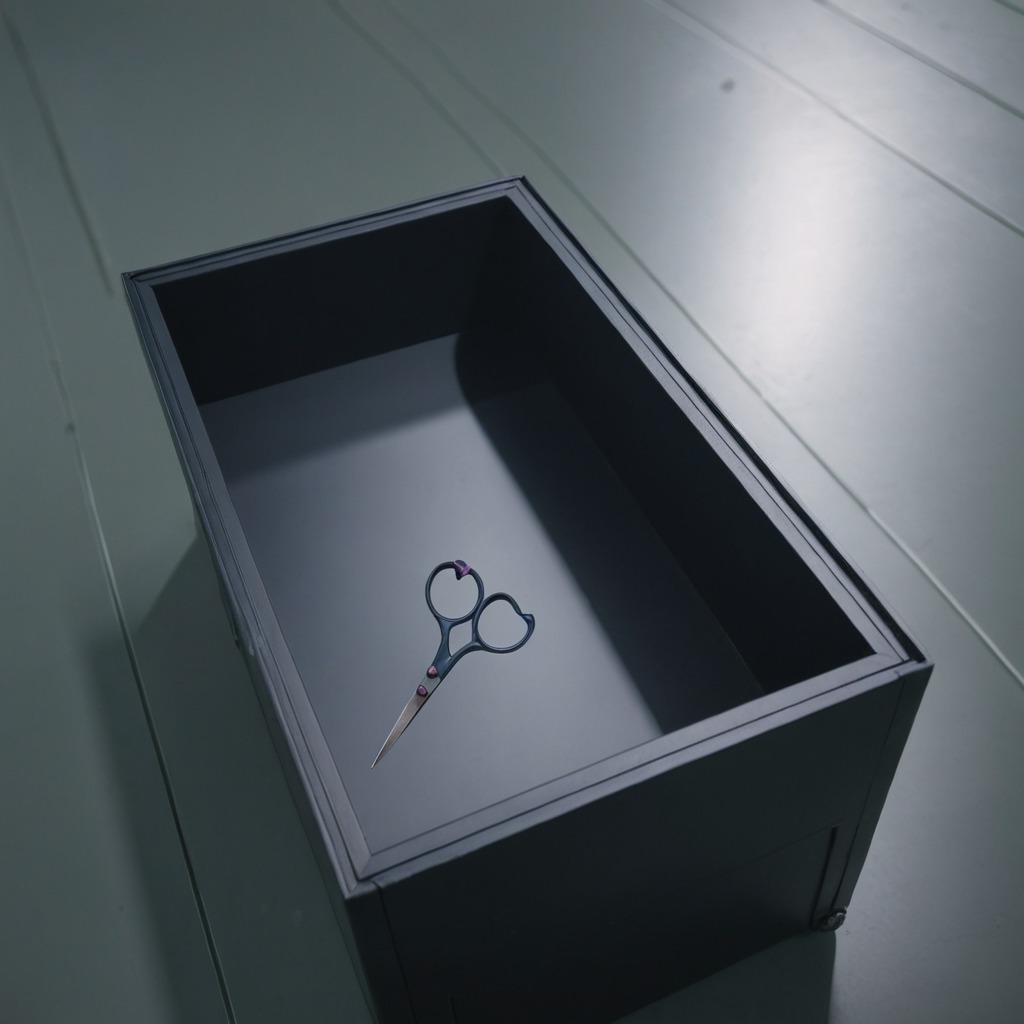
A scissor is lying on a toolbox surface in an airplane hangar workshop.